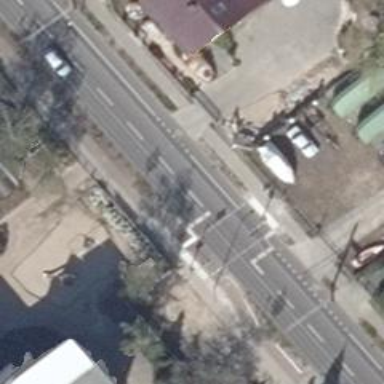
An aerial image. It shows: Tram crossing with traffic signals.